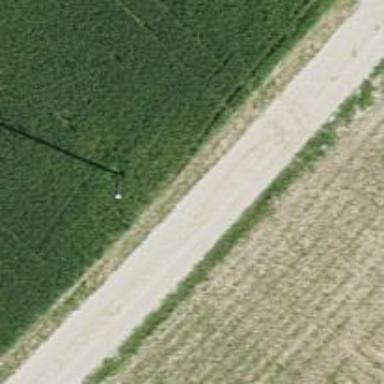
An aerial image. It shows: Power pole.